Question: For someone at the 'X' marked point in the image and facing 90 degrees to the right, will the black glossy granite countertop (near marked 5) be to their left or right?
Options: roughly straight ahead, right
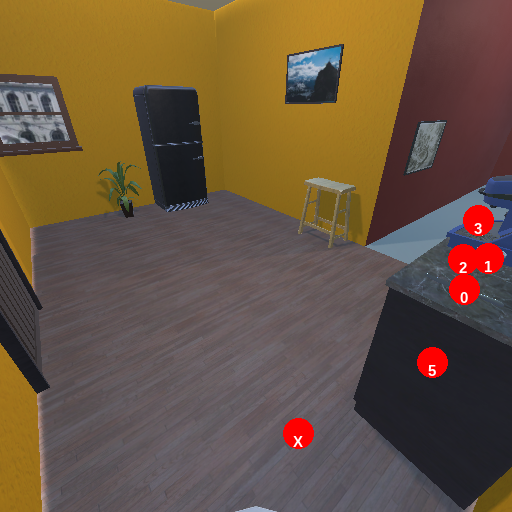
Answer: roughly straight ahead